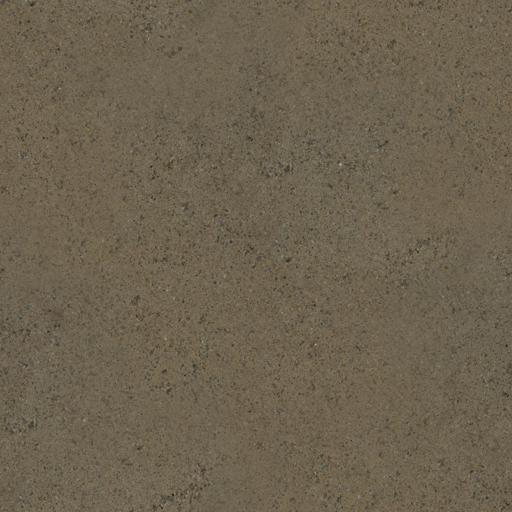
Tags: dirt dirty flat ground smooth